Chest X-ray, PA view. Patient: 31 years old, sex M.
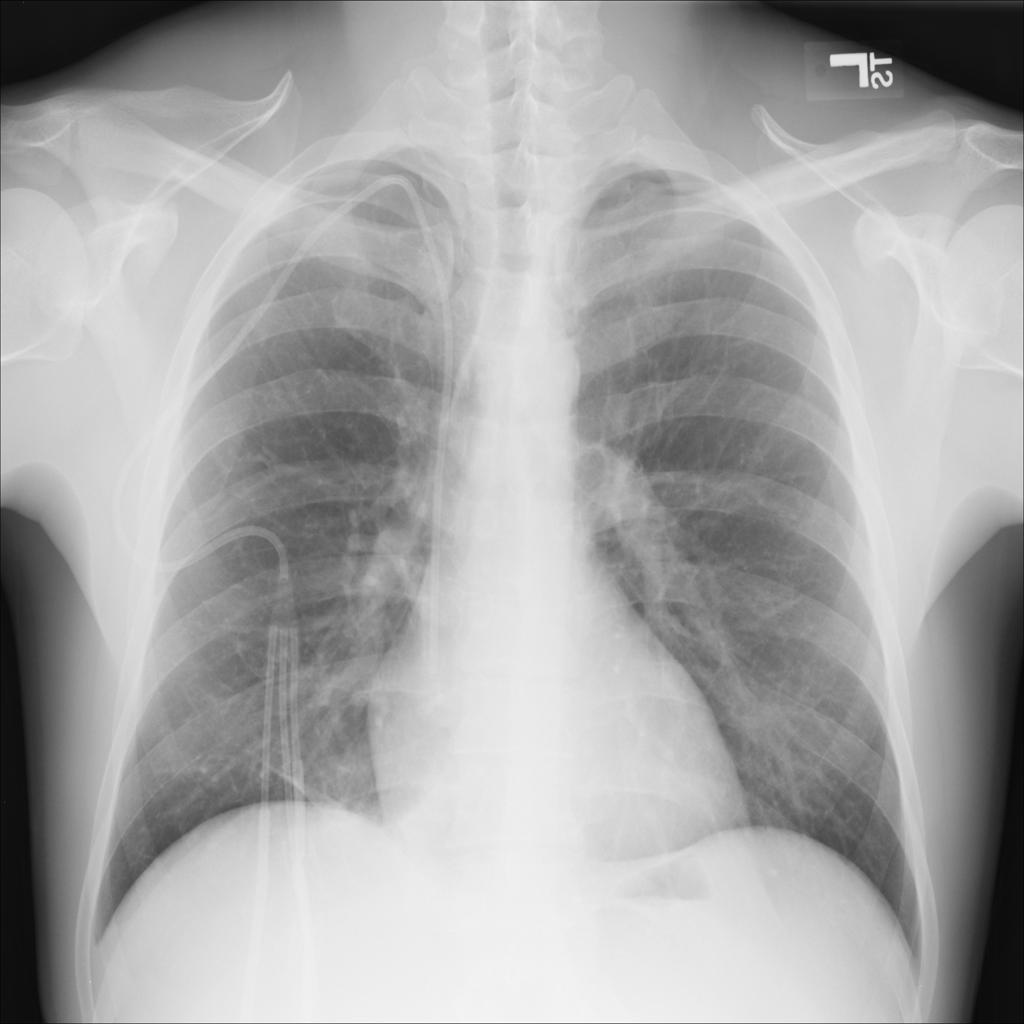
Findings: No Finding